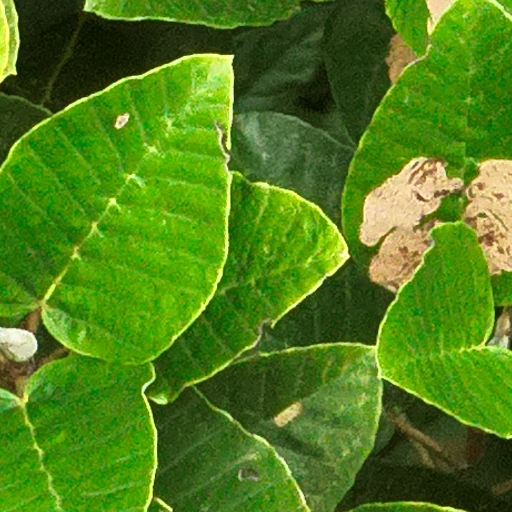
Species: Pourouma bicolor
GBIF accepted scientific name: Pourouma bicolor
Crown area (m\u00b2): 60.441